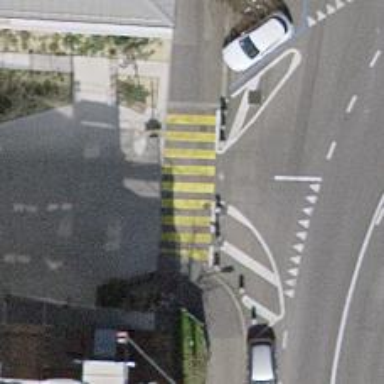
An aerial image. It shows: Uncontrolled and marked road crossing.